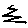
Label: zigzag